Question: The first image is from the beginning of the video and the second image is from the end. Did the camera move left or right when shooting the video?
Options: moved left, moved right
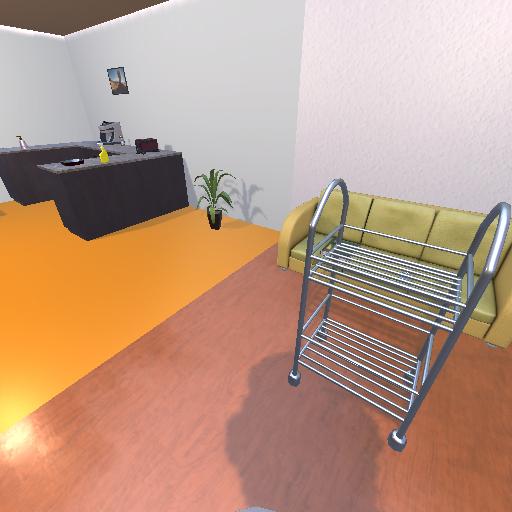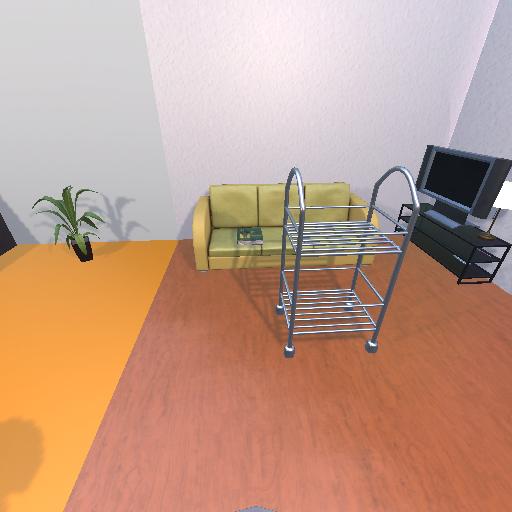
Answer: moved left